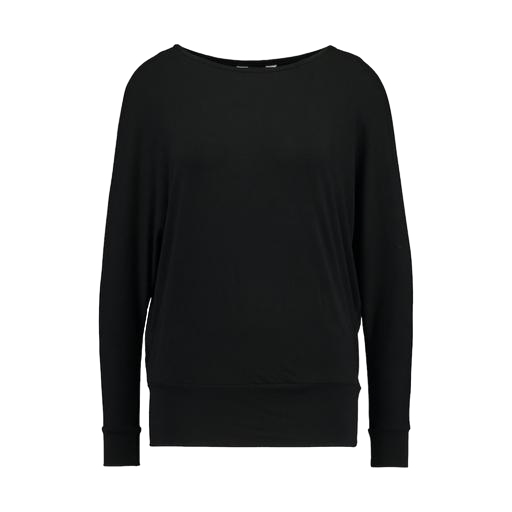
batwing long sleeve top, batwing t-shirt, black batwing-sleeve top, white background